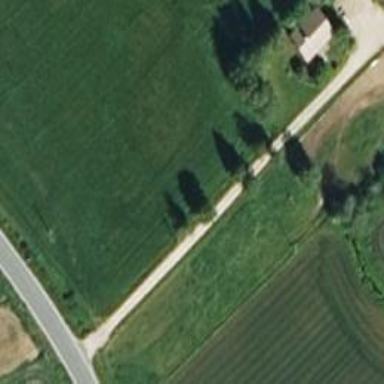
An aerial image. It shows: Unclassified road.